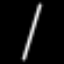
Label: diamond